Field crop: maize
Growth stage: 1
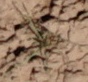
Species: lolium